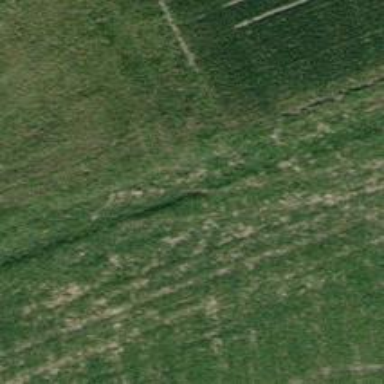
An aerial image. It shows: Grass track with grade 5 tracktype.